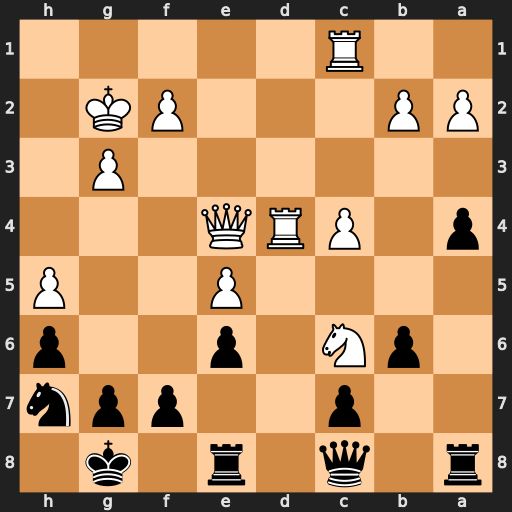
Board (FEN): r1q1r1k1/2p2ppn/1pN1p2p/4P2P/p1PRQ3/6P1/PP3PK1/2R5
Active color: b
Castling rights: -
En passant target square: -
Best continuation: Ng5 Ne7+ Rxe7